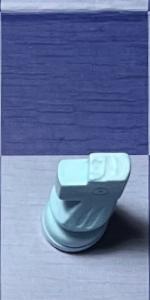
Label: Knight_White